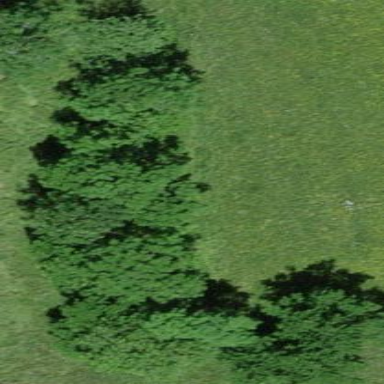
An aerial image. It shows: Forest area.